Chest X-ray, PA view. Patient: 73 years old, sex M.
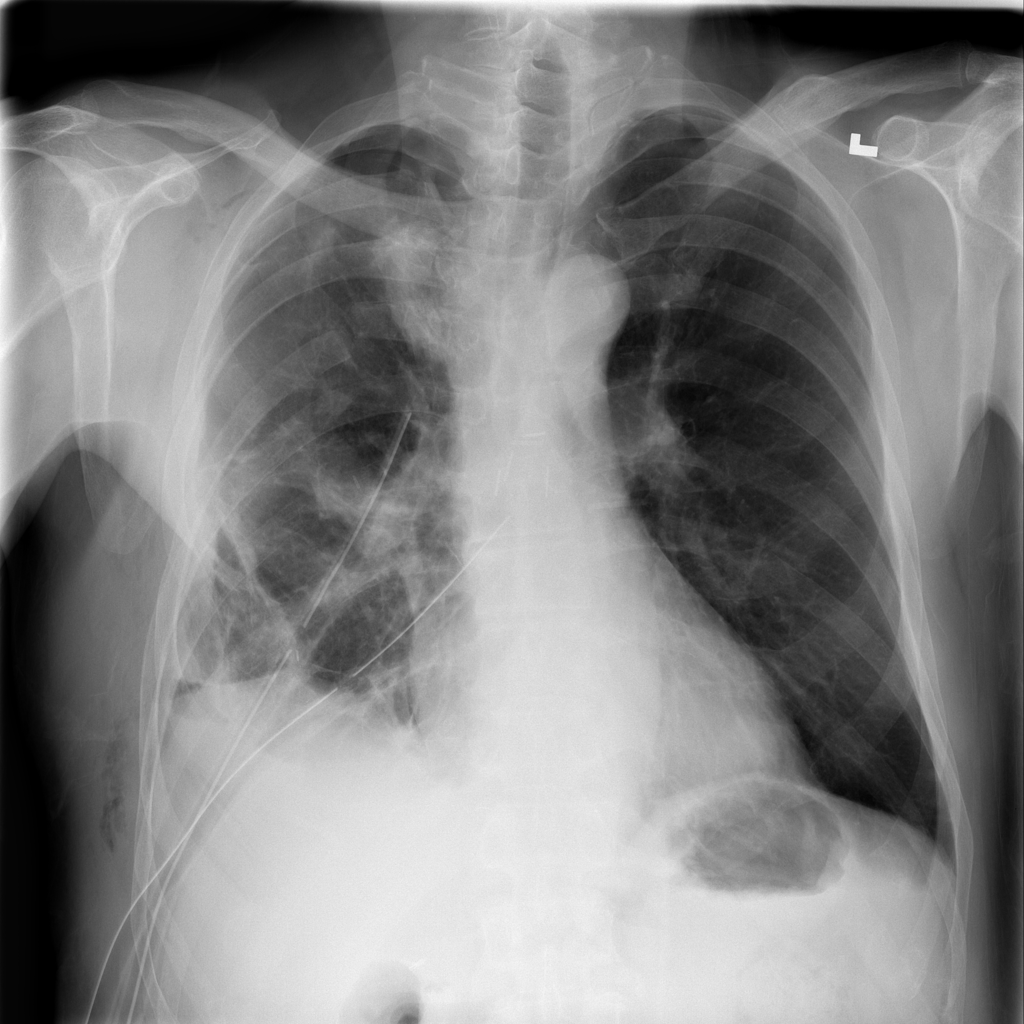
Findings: Pneumothorax